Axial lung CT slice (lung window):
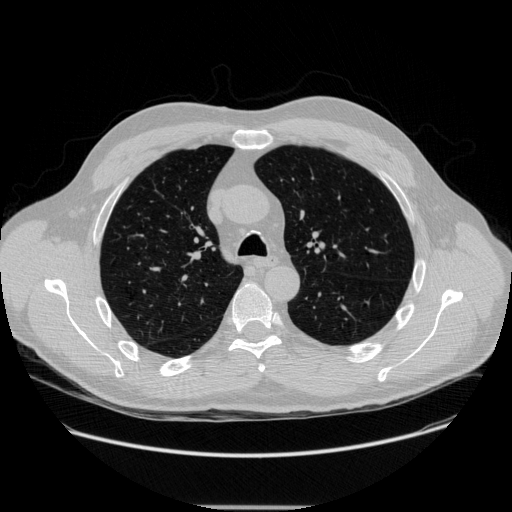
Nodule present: no